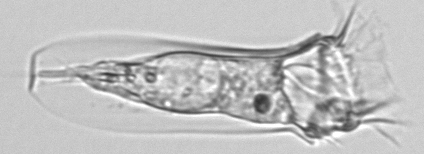
Label: Tintinnina